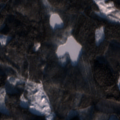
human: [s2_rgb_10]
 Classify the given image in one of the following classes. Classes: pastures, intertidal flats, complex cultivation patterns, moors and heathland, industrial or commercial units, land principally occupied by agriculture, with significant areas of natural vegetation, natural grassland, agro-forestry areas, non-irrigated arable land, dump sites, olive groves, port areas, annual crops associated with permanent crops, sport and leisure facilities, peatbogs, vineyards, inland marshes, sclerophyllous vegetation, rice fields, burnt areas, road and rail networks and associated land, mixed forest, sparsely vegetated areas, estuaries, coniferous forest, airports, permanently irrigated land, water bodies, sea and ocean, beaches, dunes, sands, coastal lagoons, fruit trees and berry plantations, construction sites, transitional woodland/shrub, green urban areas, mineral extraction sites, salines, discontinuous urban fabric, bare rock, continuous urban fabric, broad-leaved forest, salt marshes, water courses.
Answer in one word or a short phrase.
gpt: coniferous forest, mixed forest, transitional woodland/shrub